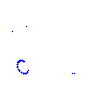
Particle: proton